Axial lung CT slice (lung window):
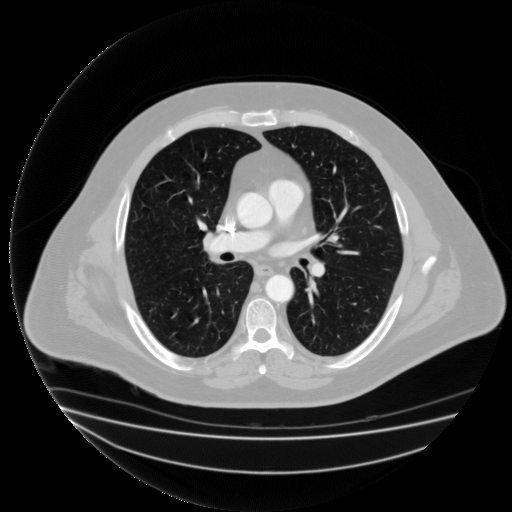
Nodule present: no